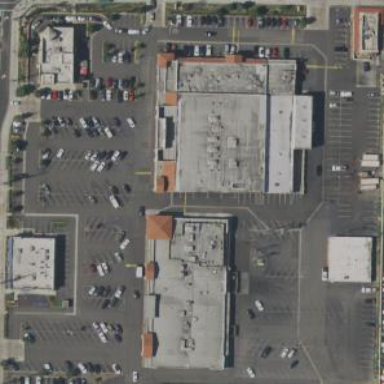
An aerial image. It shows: Retail area.